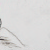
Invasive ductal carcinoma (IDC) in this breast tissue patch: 0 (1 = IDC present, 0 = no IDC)